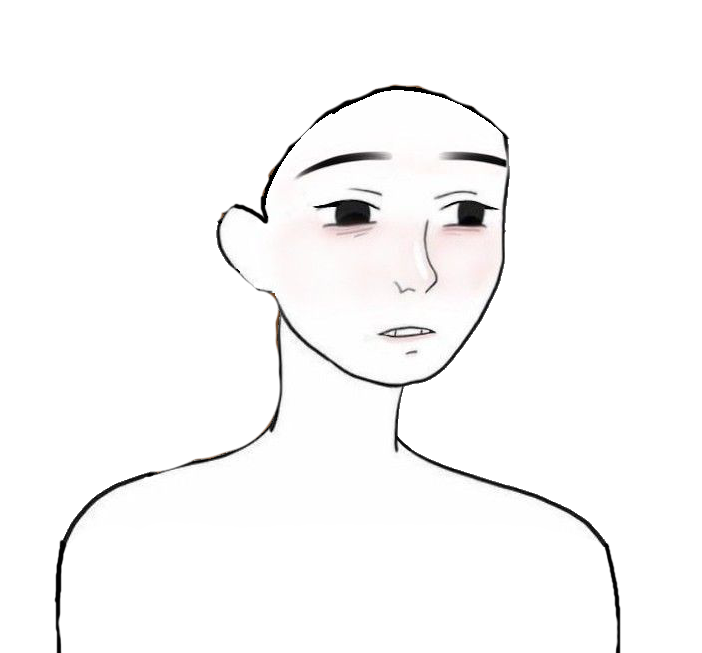
Label: 5_Doomer_Girl